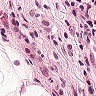
Metastatic tissue present: yes